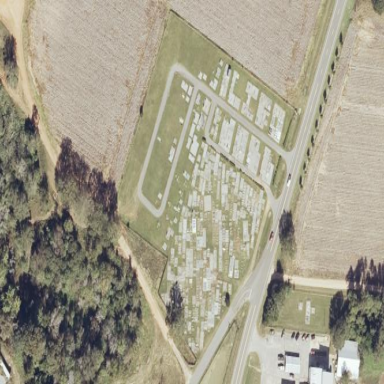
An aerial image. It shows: Cemetery.